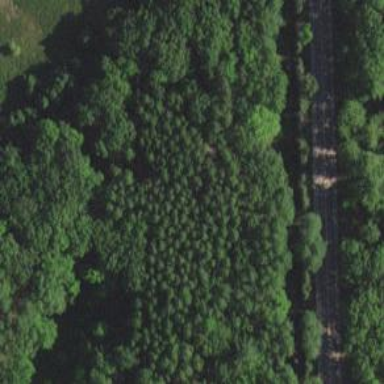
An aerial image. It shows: Historic abandoned railway siding.